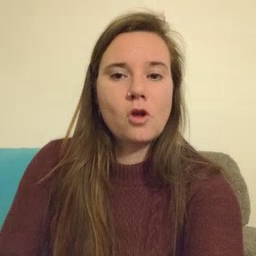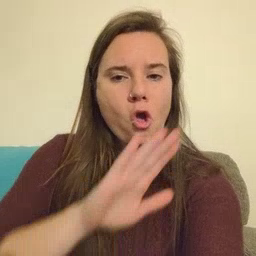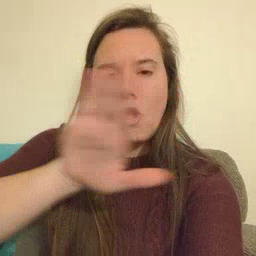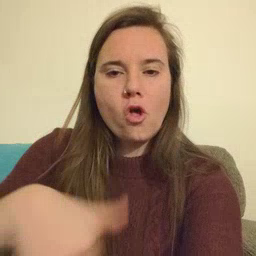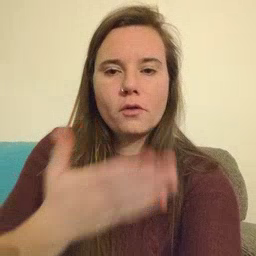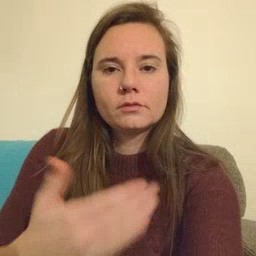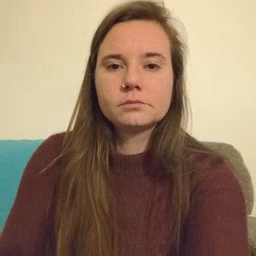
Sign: all